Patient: sex F, age 61
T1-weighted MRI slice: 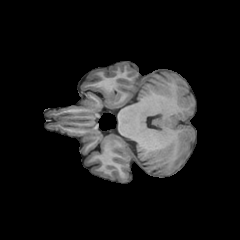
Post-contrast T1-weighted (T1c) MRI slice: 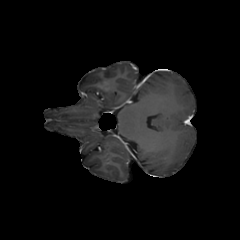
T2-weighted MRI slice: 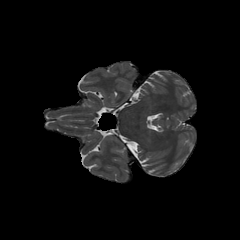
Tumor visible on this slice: no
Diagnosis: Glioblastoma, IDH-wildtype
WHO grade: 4